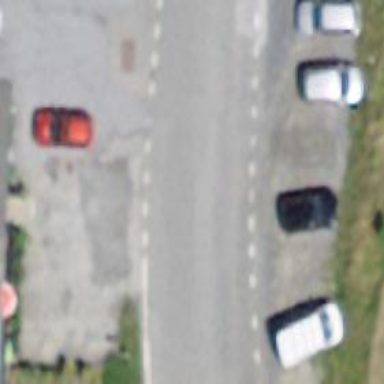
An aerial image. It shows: Bus stop with platform for public transport.